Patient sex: M
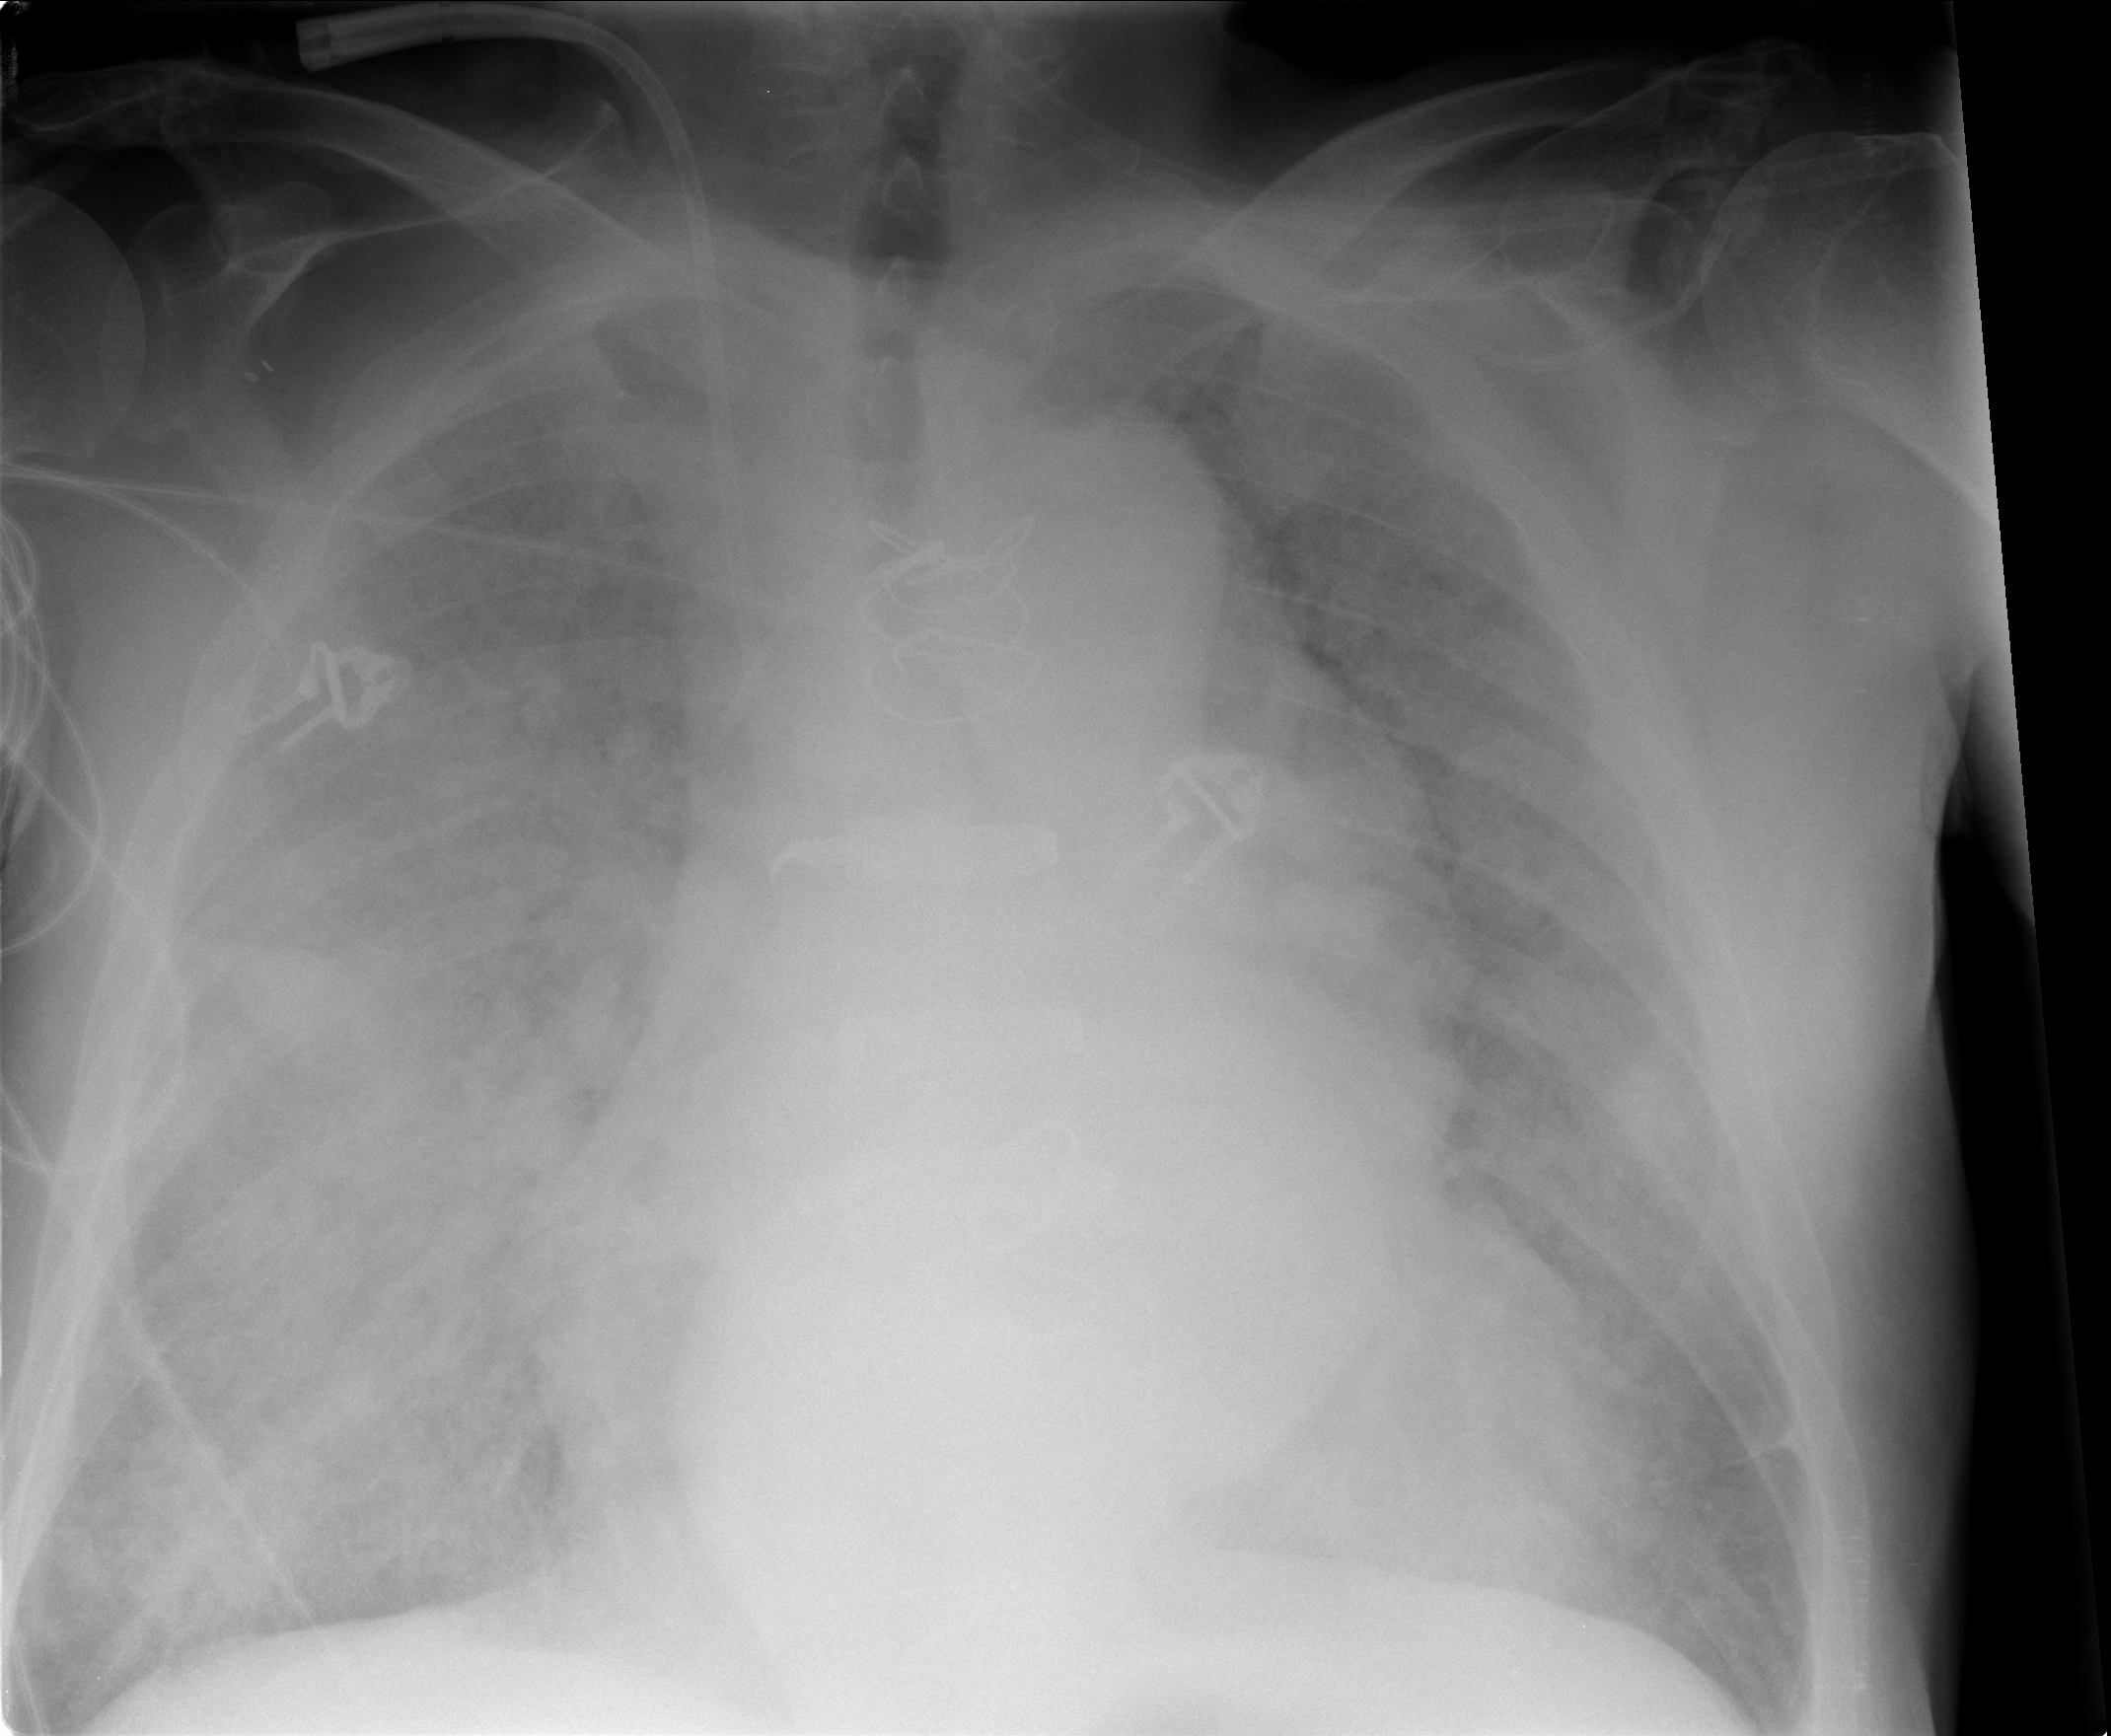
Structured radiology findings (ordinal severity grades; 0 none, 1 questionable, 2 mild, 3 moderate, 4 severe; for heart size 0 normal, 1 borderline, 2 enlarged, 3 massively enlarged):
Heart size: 2
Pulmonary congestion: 3
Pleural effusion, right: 2
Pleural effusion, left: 2
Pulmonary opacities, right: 4
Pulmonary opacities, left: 4
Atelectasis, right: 3
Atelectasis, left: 2